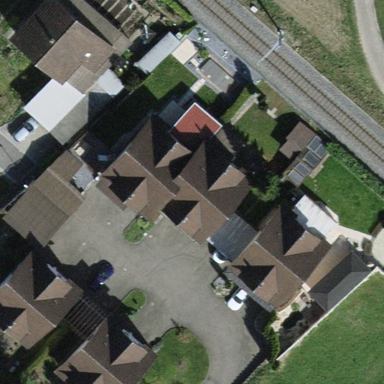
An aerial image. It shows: Detached building.